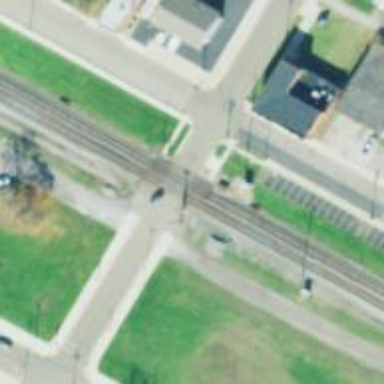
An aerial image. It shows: Crossing for the railway.